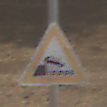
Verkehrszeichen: Ufer
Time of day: MorningAfternoon
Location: Outdoor (Nature)
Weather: PartlyCloudy
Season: NotSpecified
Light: Natural